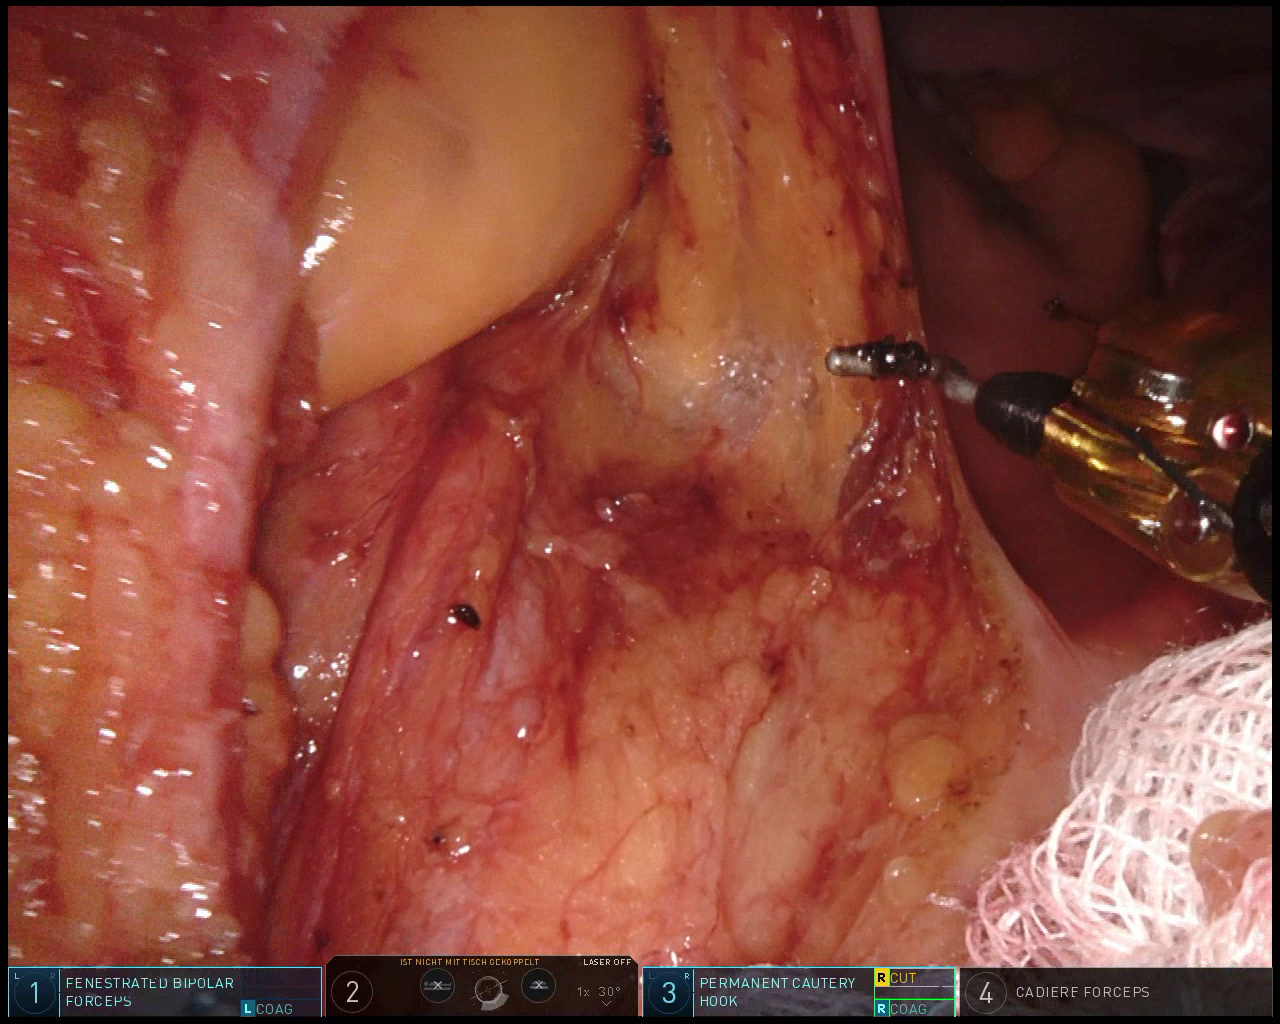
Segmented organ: ureter
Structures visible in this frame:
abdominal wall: no
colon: no
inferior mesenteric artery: no
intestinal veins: no
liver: no
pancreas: no
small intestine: no
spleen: no
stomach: no
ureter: yes
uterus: no
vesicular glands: no